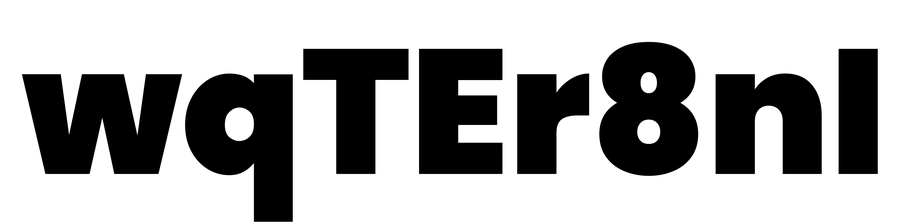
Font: Poppins-Black